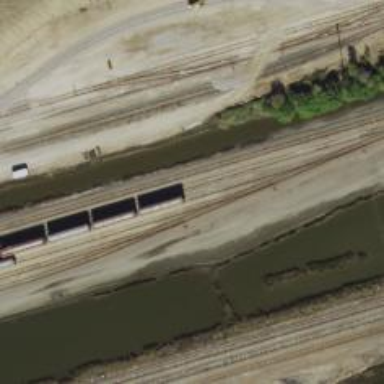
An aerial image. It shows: Railway yard.